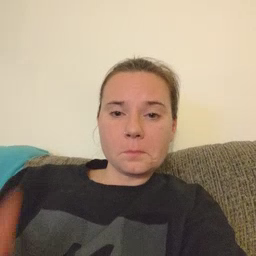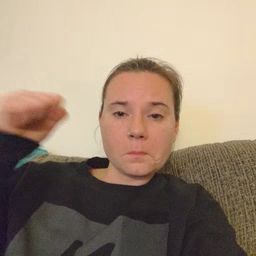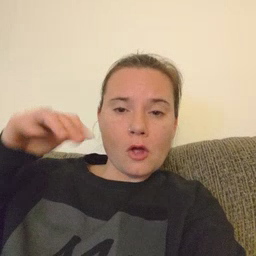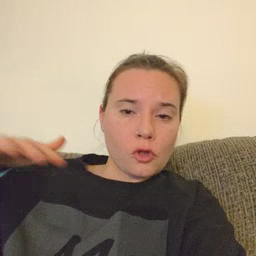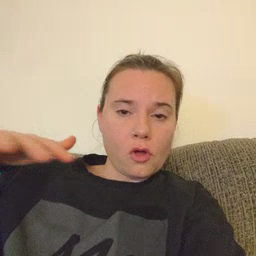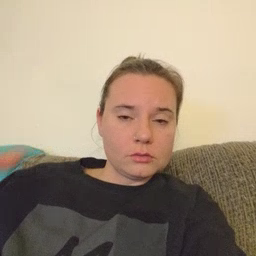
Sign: backyard